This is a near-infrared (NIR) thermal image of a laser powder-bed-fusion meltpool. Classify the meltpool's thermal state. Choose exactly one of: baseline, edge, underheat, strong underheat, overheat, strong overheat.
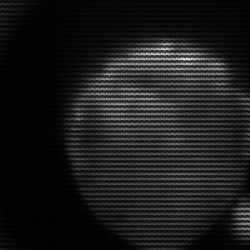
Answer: edge